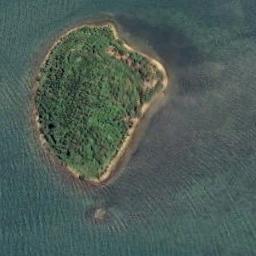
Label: island